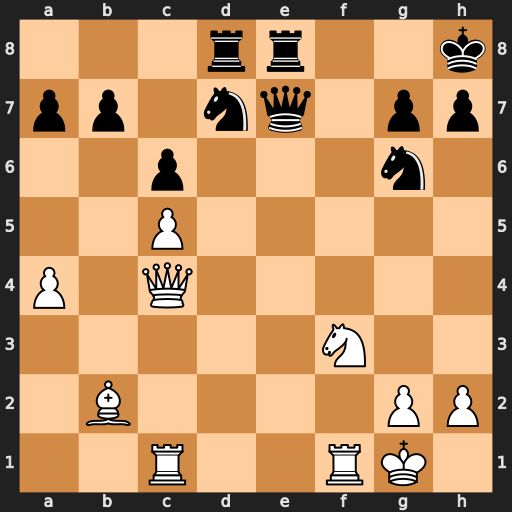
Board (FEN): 3rr2k/pp1nq1pp/2p3n1/2P5/P1Q5/5N2/1B4PP/2R2RK1
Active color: w
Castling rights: -
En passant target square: -
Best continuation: Rfe1 Qxc5+ Qxc5 Rxe1+ Nxe1 Nxc5 Rxc5